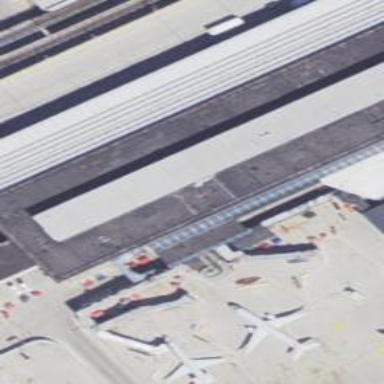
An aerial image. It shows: Information terminal.